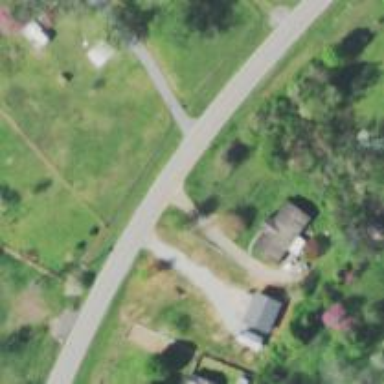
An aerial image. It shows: Secondary road.